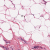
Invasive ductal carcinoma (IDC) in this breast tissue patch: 0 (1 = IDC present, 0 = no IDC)